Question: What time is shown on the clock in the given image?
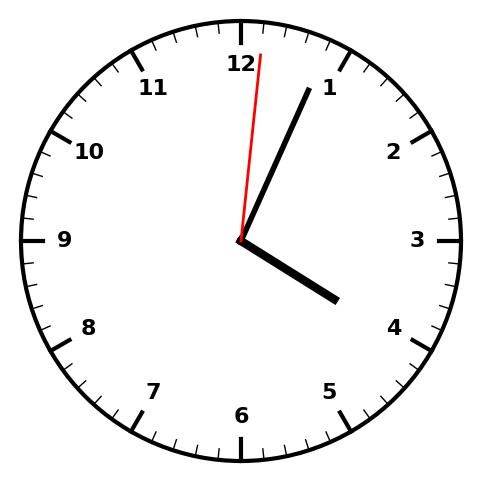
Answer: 04:04:01